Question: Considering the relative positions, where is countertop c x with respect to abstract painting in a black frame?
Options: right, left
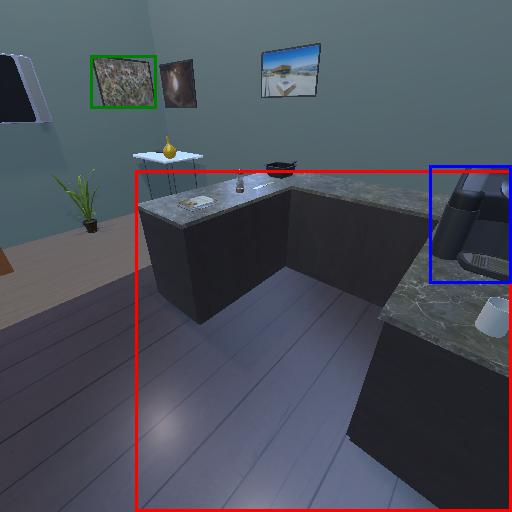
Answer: right